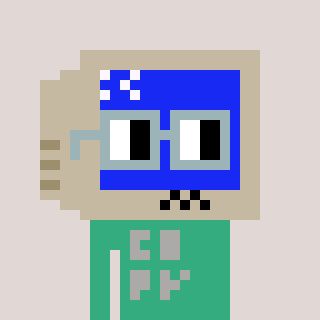
a pixel art character with square dark gray glasses, a old monitor-shaped head and a teal-colored body on a warm background